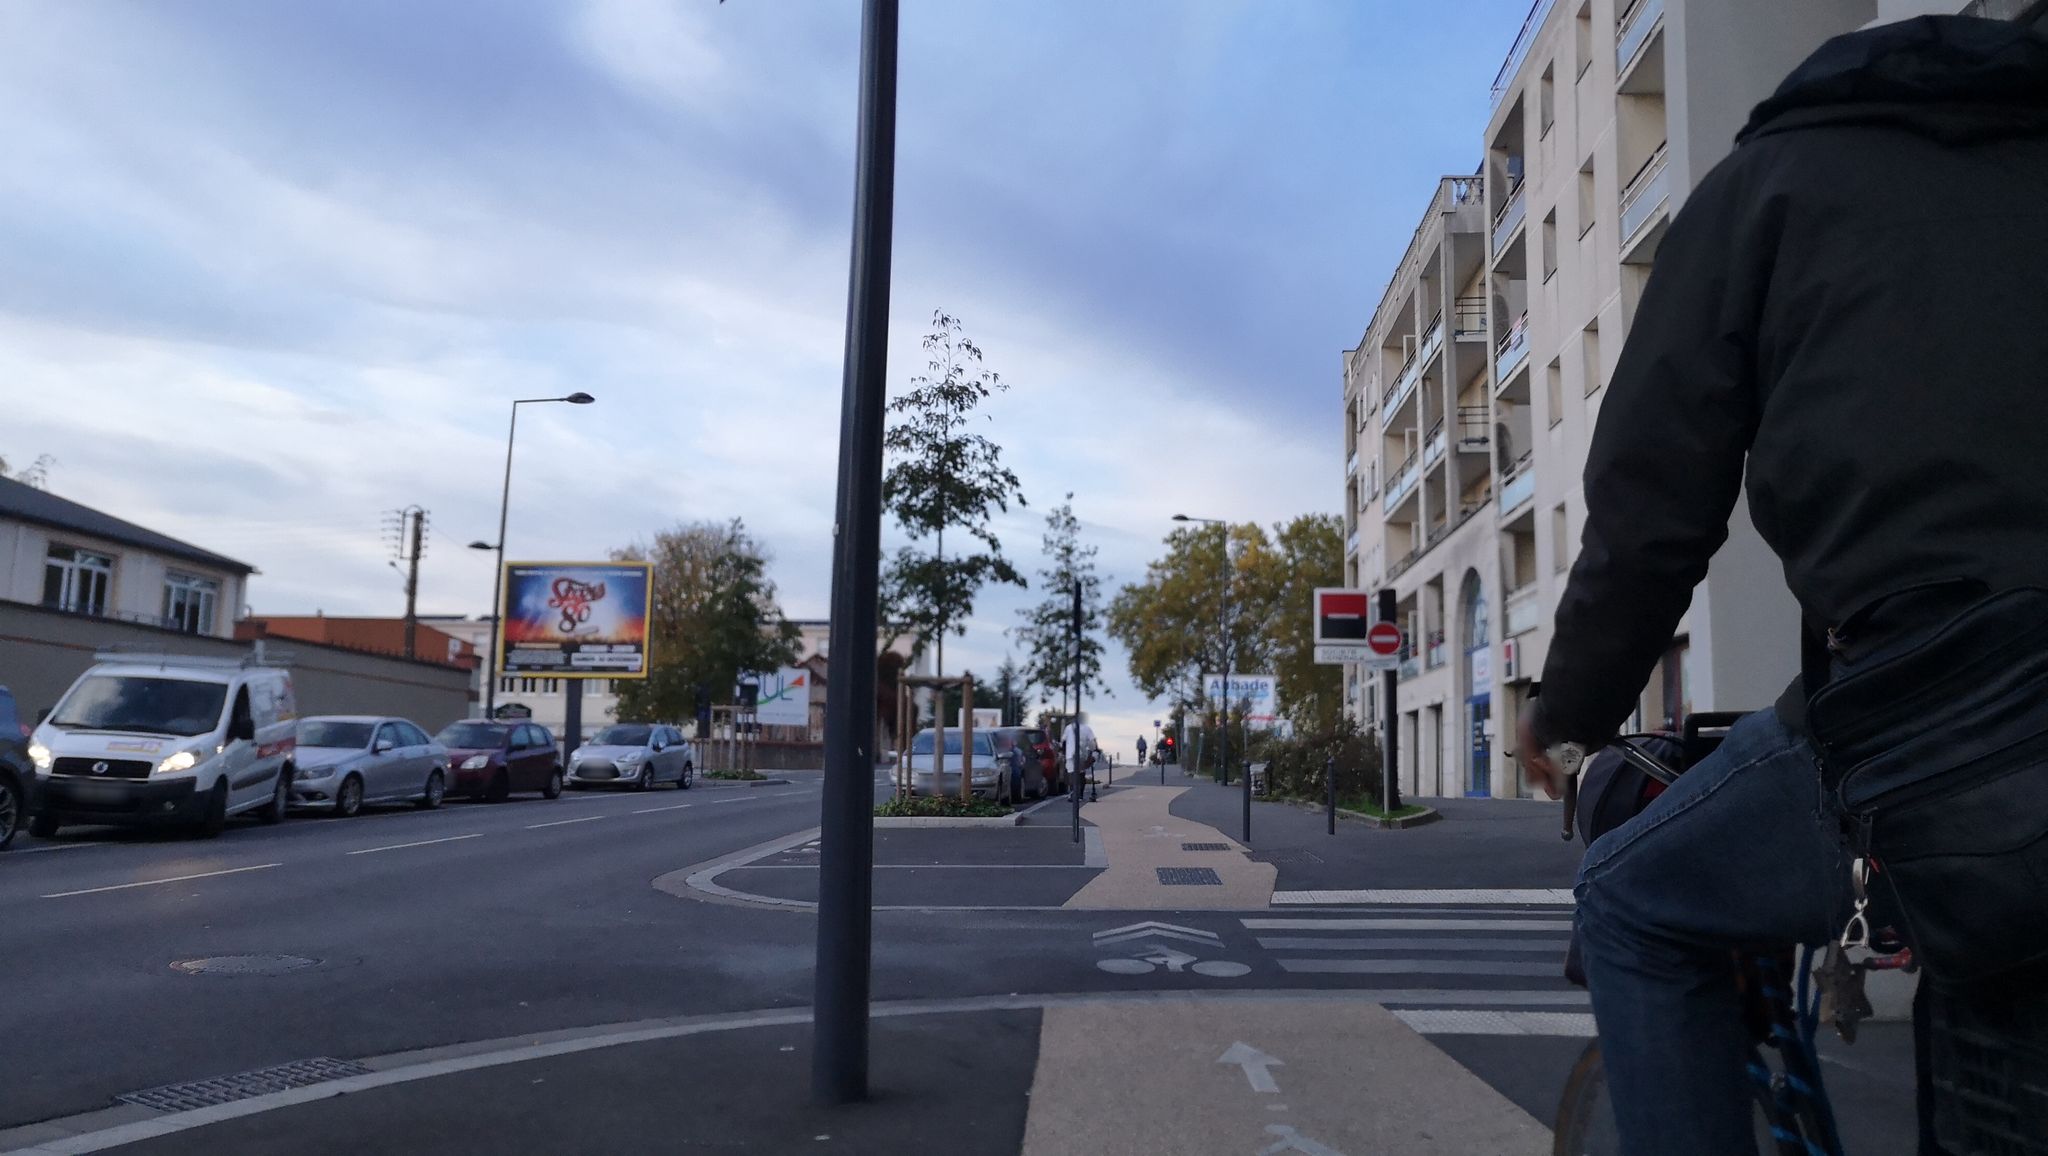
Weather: clear
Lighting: day
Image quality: good
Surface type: cycling surface
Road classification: cycleway
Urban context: urban centre
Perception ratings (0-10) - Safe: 4.55, Lively: 8.07, Beautiful: 7.71, Boring: 3.22, Depressing: 2.1, Wealthy: 7.62